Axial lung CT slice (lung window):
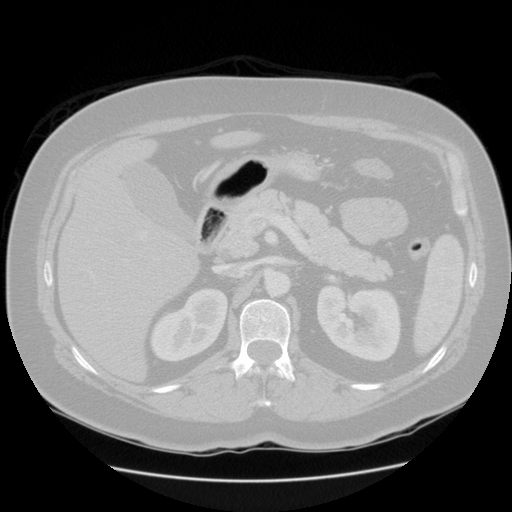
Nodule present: no